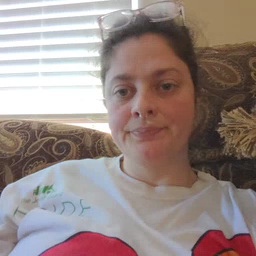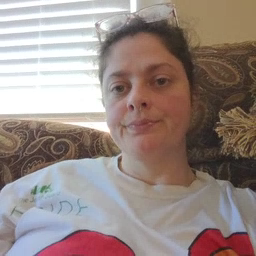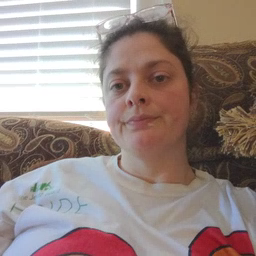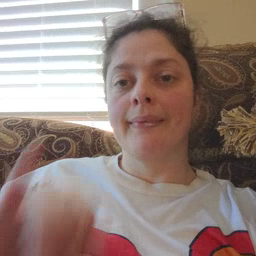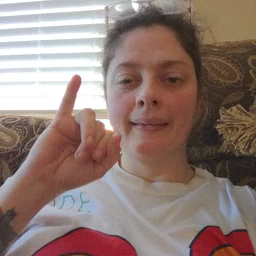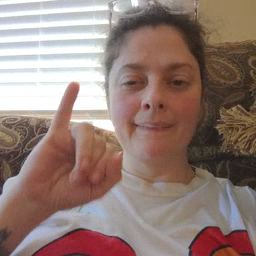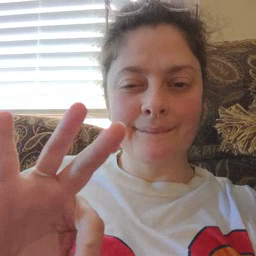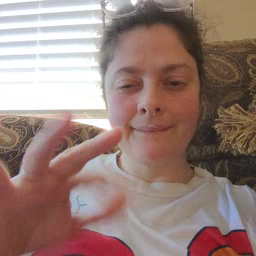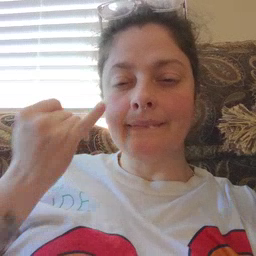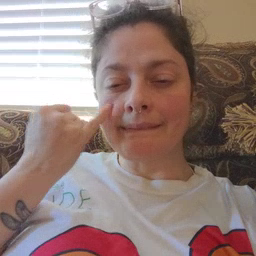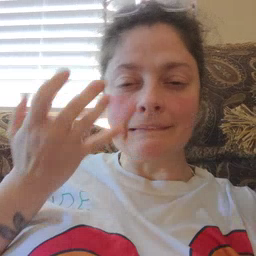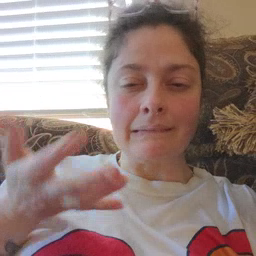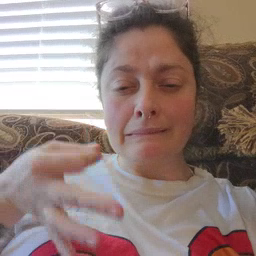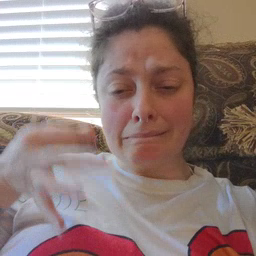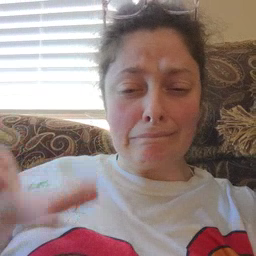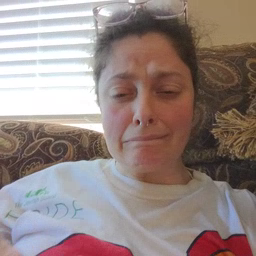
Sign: if